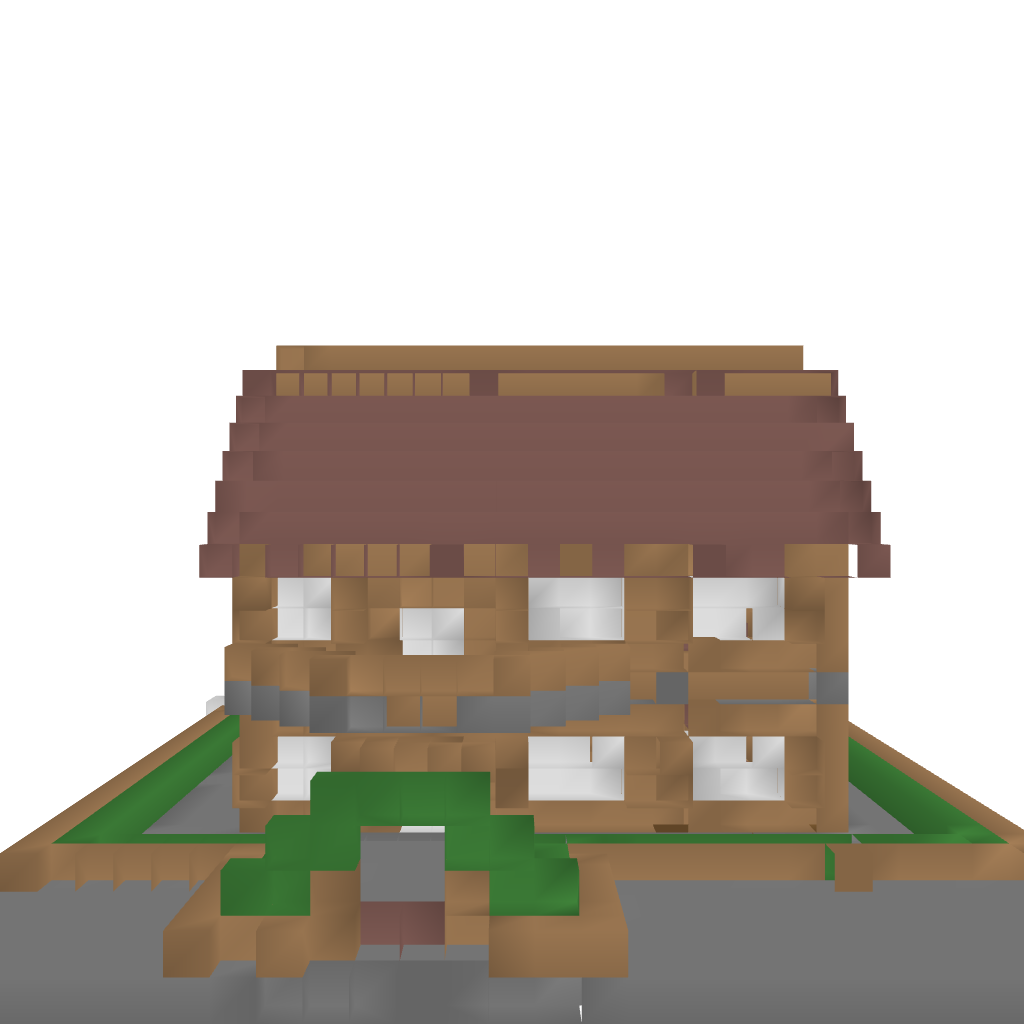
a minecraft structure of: Medium town house good quality